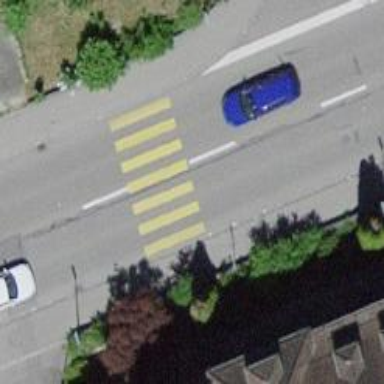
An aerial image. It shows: Marked crossing with zebra stripes on the road.